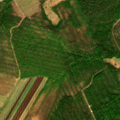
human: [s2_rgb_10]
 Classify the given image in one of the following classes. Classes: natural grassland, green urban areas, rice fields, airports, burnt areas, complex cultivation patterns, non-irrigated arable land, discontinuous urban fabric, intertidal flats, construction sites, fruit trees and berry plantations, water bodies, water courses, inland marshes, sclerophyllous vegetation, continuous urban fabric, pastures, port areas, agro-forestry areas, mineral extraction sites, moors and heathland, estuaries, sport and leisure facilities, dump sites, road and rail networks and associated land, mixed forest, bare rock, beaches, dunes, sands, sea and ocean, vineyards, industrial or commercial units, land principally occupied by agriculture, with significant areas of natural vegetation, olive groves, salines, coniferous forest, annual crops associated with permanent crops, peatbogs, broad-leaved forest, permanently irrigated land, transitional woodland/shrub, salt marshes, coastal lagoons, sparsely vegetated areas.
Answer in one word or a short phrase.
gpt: non-irrigated arable land, mixed forest, transitional woodland/shrub, peatbogs